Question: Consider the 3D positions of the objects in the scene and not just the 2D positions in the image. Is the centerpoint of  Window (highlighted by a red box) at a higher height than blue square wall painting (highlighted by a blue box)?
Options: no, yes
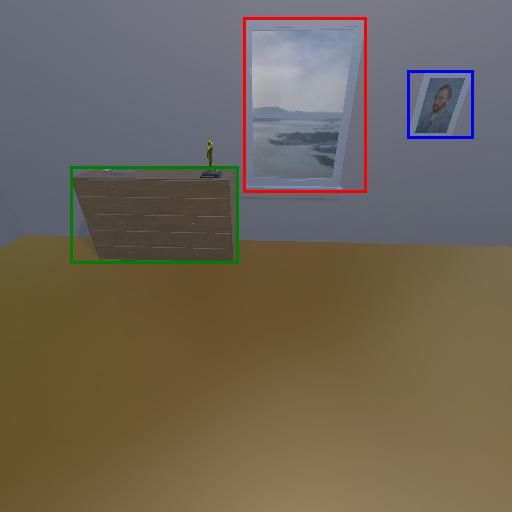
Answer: no